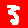
Digit: 3